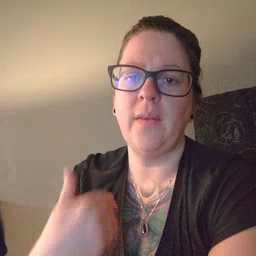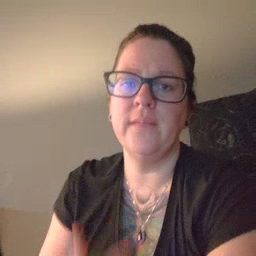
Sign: have